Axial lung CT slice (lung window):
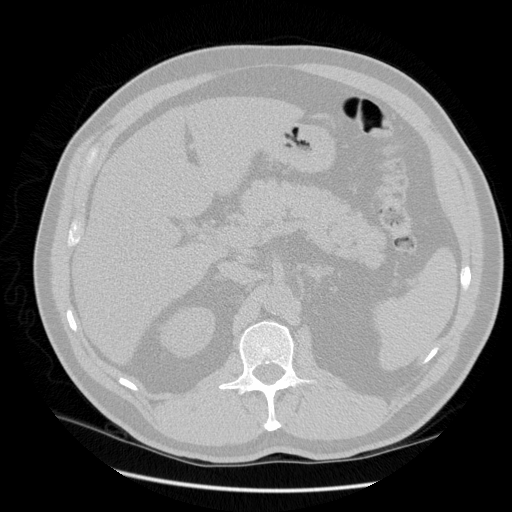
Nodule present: no